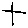
Label: line